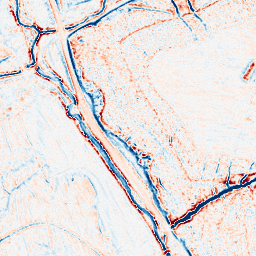
Category: edge_preserving
Decomposition family: bilateral
Decomposition parameters: d: 9
sigma_color: 50
sigma_space: 150
Upsampling method: bspline
Upsampling parameters: scale: 4
Upsampling scale: 4